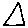
Label: triangle